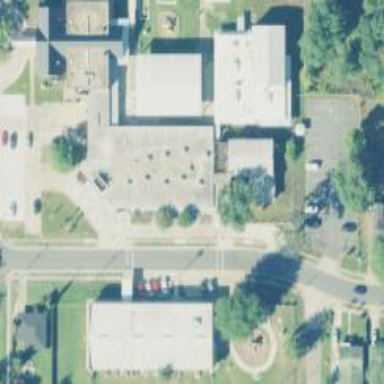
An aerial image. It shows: School.